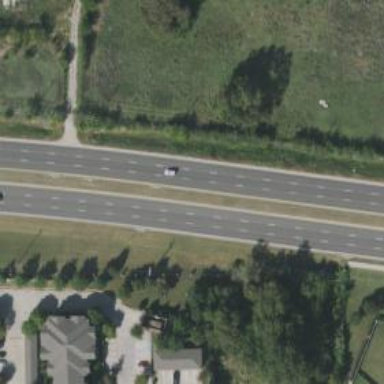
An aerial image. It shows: Asphalt road designated as trunk highway.